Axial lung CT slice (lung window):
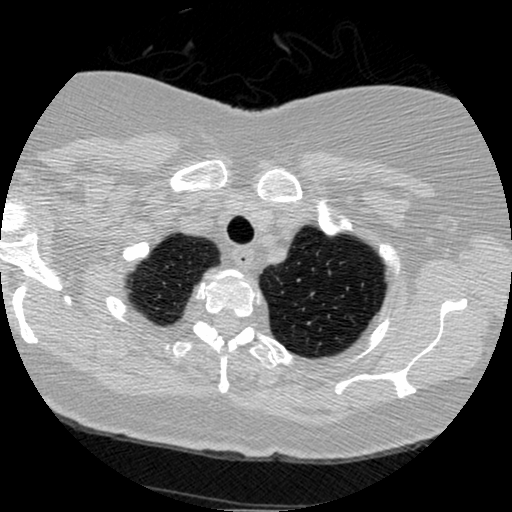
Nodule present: no